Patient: sex M, age 70
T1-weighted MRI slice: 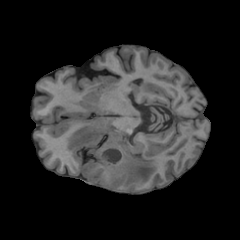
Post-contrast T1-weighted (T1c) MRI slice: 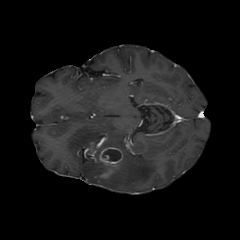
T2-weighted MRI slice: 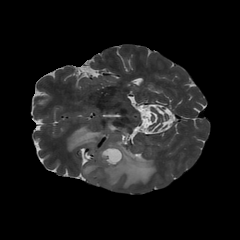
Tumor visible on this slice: yes
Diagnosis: Glioblastoma, IDH-wildtype
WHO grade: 4